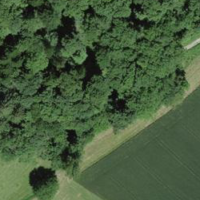
EUNIS habitat code: 44
Species observed at this site:
Geranium robertianum